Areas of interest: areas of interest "Golf Course"
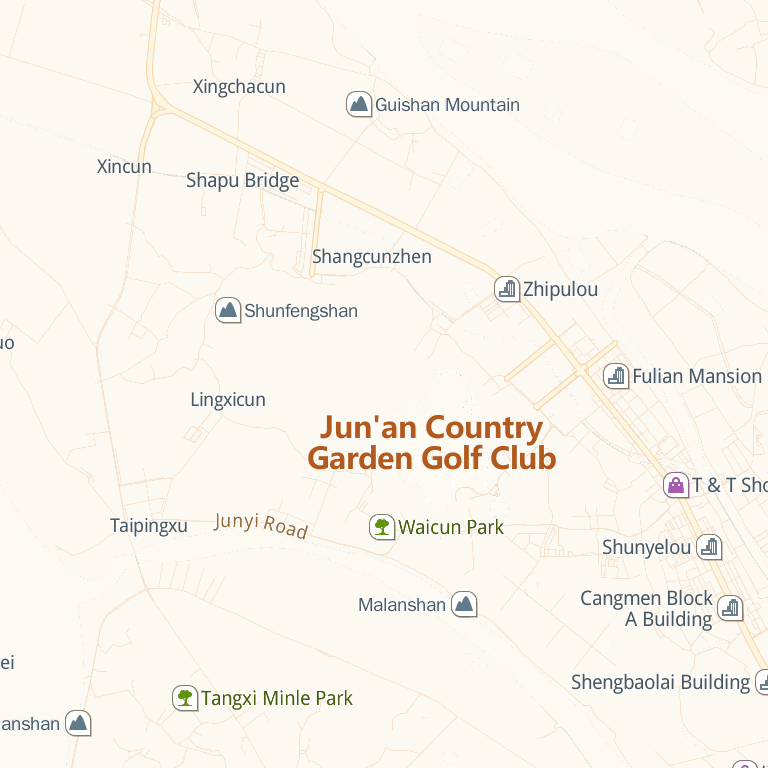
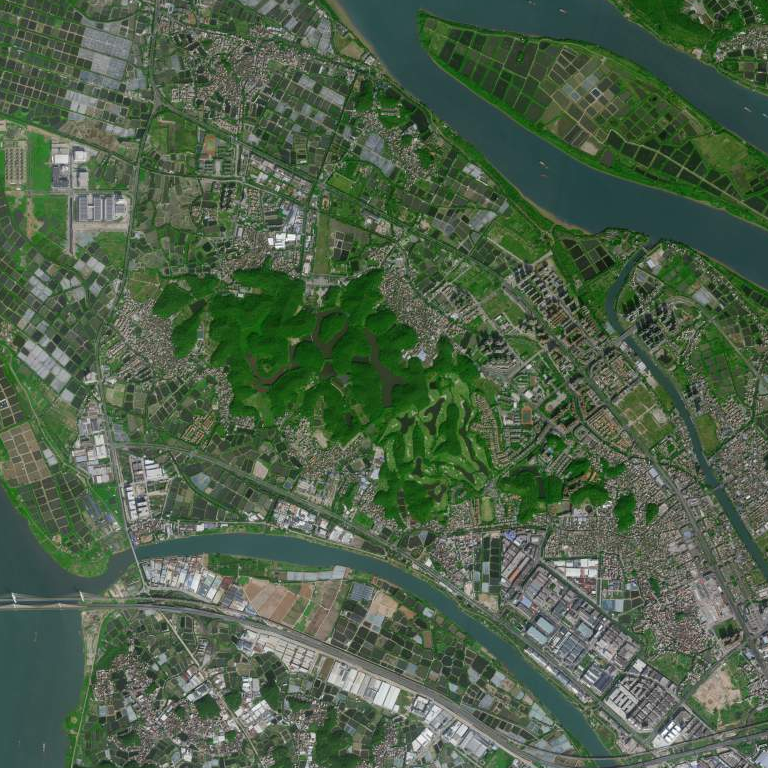